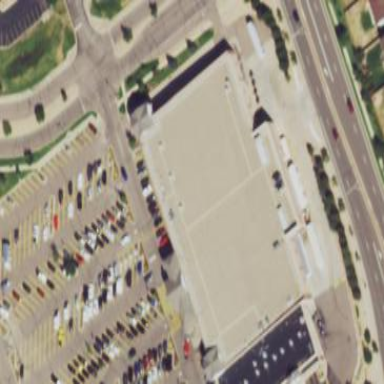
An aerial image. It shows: Supermarket building.